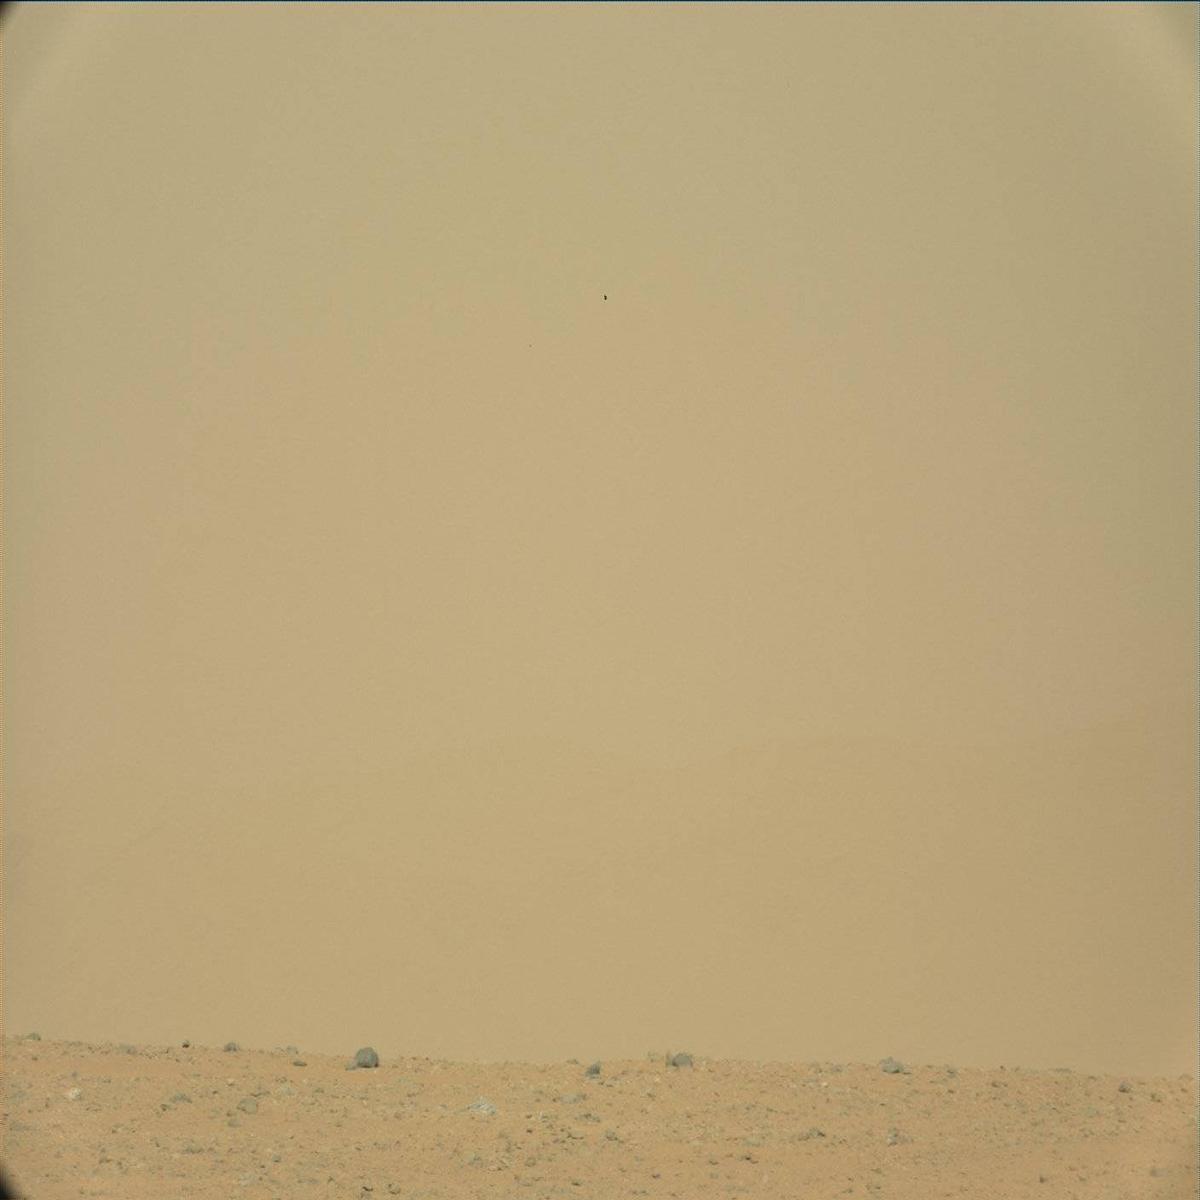
Terrain classes present: Bedrock, Ridge, Sand / Soil, Sky